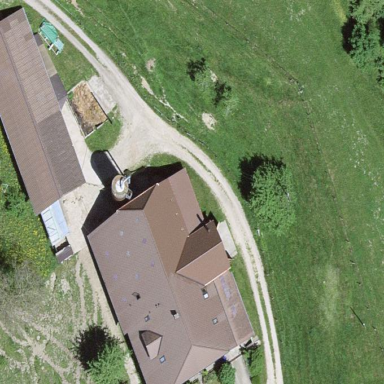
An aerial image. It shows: Farm building.